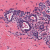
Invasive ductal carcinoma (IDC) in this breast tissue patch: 0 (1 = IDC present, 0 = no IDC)